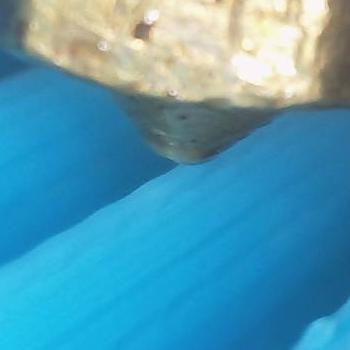
Flow rate: 39%